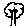
Label: tree